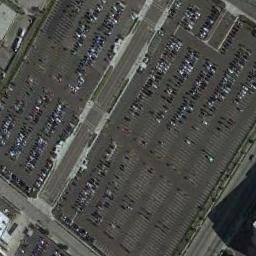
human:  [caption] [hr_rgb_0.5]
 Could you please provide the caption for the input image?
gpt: Many cars of different styles are on the parking lot .

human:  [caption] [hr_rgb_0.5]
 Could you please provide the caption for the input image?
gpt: Seven rows of cars were parked in the parking lot .

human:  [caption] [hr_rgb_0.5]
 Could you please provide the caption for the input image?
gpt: The parking lot is full of cars .

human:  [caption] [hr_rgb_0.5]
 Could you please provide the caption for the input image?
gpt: The parking lot has lots of cars arranged neatly in lines but lots of parking spaces are still empty .

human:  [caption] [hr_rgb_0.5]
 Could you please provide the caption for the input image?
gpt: There are many cars and many empty space on the parking lot .